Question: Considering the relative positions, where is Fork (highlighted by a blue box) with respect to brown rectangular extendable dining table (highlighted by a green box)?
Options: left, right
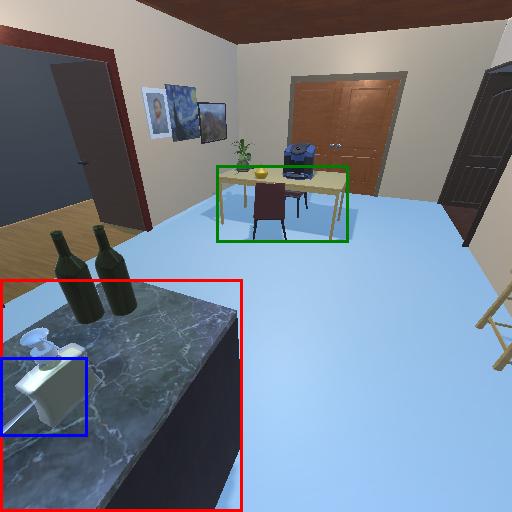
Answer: left